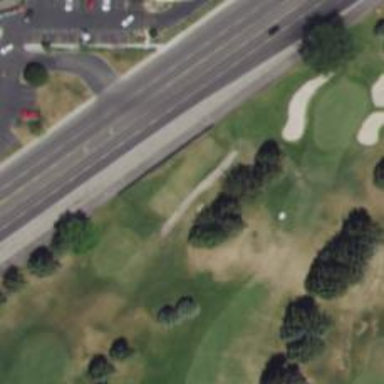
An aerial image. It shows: Service road used as golf cart path.